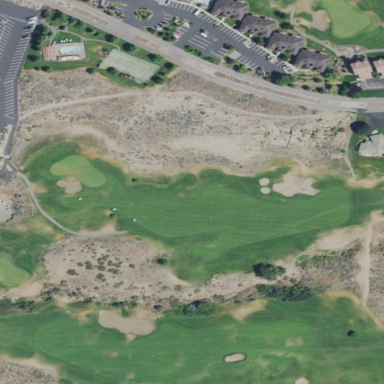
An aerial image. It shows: Area with grass used as rough in golf course.